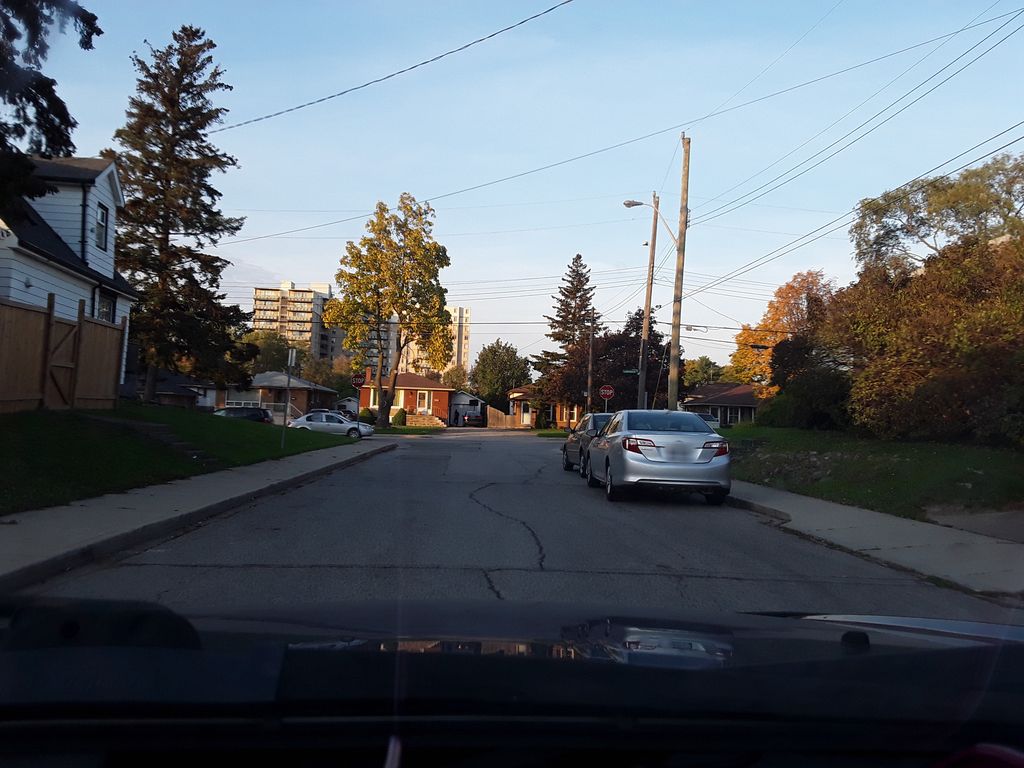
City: hamilton